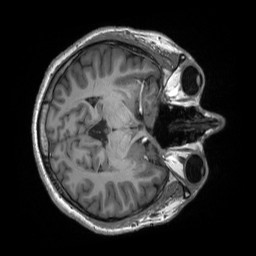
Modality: T1w
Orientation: axial
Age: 31
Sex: male
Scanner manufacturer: siemens
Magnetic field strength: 3 T
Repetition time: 2.53 s
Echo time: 0.00219 s